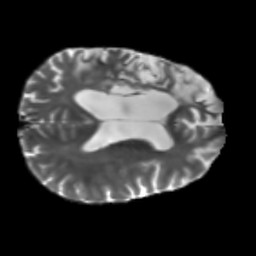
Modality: T2w
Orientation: axial
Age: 56
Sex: male
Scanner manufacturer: siemens
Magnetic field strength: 3 T
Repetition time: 5.25 s
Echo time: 0.08 s